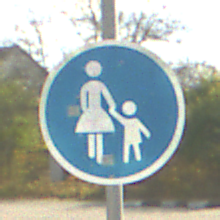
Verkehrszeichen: Gehweg
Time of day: MorningAfternoon
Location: Outdoor (RoadRail)
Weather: PartlyCloudy
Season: NotSpecified
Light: Natural